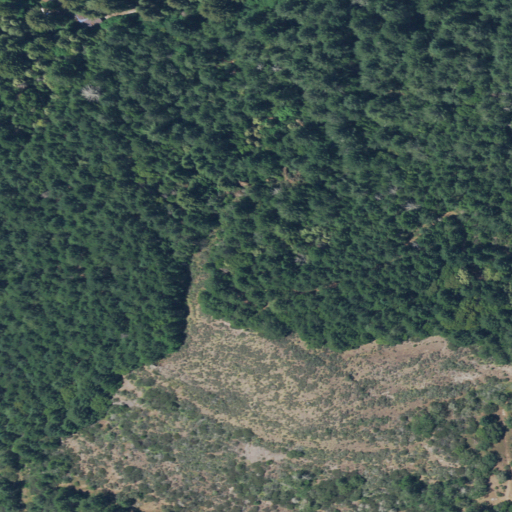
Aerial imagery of mountain in California named Sugarloaf containing evergreen forest, shrub, and open development